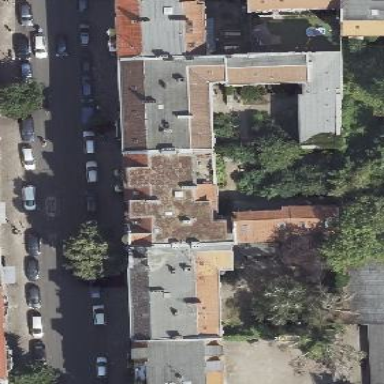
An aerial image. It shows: Part of building.